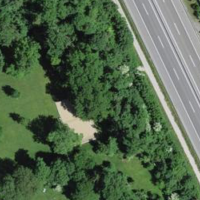
EUNIS habitat code: 57
Species observed at this site:
Linaria vulgaris